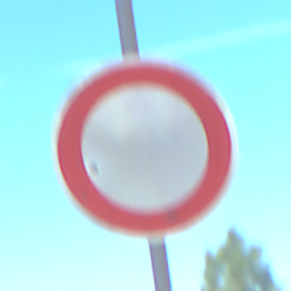
Verkehrszeichen: VerbotFahrzeugeAllerArt
Umgebung: Outdoor, Special
Tageszeit: Midday
Wetter: PartlyCloudy
Licht: Natural
Jahreszeit: NotSpecified
Kontrast: HighContrast